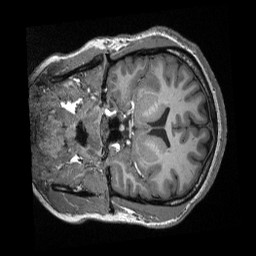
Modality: T1w
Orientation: coronal
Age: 19
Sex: female
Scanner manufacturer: siemens
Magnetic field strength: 3 T
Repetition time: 2.3 s
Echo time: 0.00308 s